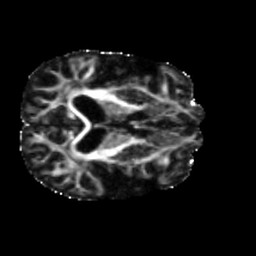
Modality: FA
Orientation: axial
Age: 58
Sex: male
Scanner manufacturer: siemens
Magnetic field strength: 3 T
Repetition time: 5.47 s
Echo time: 0.0854 s